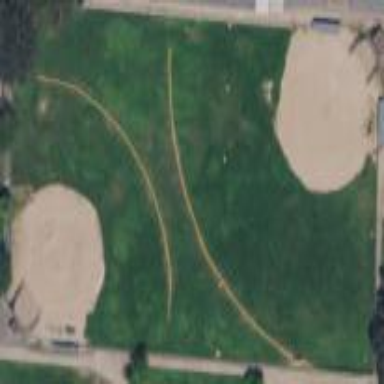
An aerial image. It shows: Baseball pitch for leisure land.